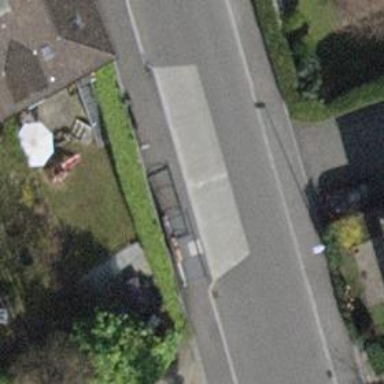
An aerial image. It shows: Bus stop with stop position for public transport.